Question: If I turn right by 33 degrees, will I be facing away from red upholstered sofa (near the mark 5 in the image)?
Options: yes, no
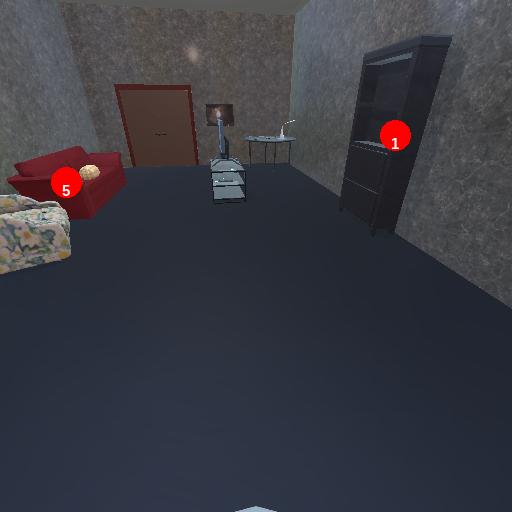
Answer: yes